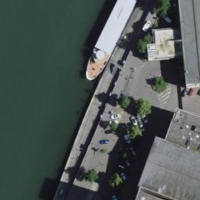
EUNIS habitat code: 55
Species observed at this site:
Chroicocephalus ridibundus
Corvus corone
Mareca strepera
Anas platyrhynchos
Larus canus
Mergus merganser
Streptopelia decaocto
Aythya fuligula
Passer domesticus
Falco tinnunculus